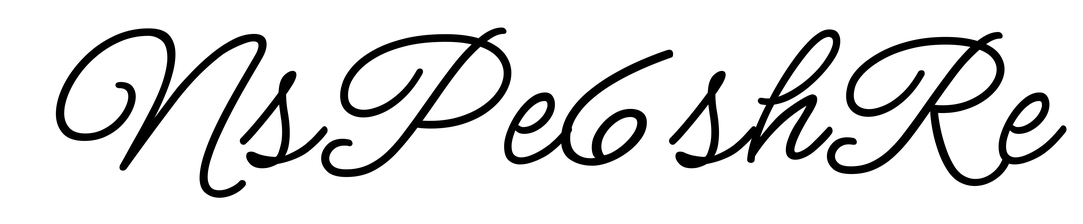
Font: MeowScript-Regular